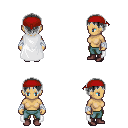
a pixel art fantasy rpg character, female body template, human, tanned skin, white cape, teal pants, gray plain hairstyle, red bandana, white cloth bandages, maroon shoes, four views (front, back, left, right), 2x2 character sprite sheet, small pixel art, hard edges, no anti-aliasing